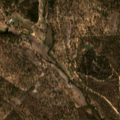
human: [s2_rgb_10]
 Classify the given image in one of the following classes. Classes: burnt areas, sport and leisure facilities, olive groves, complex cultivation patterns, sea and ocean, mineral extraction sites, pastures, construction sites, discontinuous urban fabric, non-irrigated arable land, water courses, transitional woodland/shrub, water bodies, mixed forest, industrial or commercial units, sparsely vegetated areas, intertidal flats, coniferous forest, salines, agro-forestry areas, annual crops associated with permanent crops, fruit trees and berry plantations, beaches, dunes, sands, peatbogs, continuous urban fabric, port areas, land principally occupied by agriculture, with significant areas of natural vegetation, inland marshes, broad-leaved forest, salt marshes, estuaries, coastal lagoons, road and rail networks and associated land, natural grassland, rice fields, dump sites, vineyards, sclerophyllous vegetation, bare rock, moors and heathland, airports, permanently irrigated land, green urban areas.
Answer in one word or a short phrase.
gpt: agro-forestry areas, broad-leaved forest